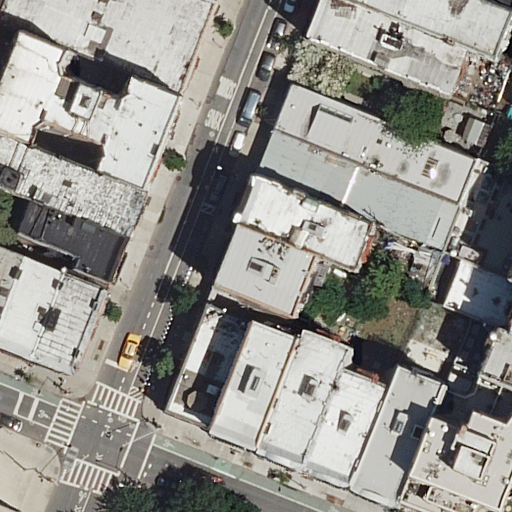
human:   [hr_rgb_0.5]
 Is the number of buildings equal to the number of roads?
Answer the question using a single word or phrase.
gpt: no

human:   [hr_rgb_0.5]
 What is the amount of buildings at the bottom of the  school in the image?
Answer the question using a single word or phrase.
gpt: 1

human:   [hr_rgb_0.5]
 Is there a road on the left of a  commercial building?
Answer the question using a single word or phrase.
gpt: no

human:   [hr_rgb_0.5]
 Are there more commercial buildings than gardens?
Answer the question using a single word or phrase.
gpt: no

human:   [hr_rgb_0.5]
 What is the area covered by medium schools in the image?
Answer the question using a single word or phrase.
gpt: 0m2

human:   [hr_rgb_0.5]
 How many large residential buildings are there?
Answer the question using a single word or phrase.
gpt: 1

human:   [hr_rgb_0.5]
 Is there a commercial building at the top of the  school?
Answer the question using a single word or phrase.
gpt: no

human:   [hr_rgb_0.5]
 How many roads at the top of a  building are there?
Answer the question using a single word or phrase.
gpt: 3

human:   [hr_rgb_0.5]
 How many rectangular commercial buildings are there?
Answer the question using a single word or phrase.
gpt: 0

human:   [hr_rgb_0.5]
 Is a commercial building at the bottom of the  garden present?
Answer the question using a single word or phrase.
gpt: no

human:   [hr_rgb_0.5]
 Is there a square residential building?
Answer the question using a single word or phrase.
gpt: no

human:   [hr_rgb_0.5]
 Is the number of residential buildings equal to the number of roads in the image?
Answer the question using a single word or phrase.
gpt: no

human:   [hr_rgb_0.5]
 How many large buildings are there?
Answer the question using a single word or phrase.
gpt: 2

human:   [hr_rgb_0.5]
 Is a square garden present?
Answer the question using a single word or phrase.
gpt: no

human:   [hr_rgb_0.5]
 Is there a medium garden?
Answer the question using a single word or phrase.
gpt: yes

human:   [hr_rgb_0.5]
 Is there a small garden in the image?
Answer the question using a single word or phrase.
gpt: no

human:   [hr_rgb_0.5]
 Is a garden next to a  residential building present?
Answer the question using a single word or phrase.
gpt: yes

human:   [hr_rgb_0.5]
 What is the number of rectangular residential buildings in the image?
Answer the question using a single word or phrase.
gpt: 23

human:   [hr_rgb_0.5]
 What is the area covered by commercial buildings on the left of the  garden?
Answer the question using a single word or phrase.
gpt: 0m2

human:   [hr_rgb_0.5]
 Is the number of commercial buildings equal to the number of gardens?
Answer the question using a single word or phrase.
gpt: no

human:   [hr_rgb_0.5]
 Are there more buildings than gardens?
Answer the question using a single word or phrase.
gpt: yes

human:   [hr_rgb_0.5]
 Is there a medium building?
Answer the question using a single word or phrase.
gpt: yes

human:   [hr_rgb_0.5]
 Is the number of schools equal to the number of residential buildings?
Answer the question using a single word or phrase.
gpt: no

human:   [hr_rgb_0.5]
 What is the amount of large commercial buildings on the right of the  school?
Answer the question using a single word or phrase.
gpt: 0

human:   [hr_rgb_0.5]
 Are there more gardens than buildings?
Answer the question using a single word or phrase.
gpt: no

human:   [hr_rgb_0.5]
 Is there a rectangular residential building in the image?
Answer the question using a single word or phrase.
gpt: yes

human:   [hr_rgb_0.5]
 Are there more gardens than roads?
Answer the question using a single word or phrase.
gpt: no

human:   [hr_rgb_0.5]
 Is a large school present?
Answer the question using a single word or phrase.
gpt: yes

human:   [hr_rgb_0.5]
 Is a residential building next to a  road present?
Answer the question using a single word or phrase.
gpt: yes

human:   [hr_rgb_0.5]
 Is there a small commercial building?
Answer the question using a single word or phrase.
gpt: no

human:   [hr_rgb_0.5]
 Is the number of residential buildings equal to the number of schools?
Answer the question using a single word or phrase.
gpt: no

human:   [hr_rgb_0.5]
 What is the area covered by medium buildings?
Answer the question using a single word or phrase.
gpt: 3365m2

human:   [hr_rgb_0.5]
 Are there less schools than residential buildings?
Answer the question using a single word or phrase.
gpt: yes

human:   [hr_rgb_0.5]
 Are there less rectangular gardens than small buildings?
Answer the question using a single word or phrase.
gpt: yes

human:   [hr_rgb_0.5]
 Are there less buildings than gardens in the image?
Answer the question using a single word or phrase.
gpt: no

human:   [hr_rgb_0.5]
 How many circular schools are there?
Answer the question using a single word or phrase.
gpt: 0